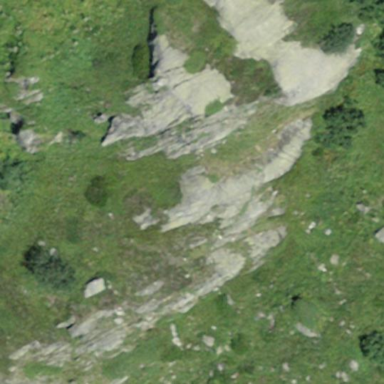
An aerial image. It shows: Landscape of bare rock.